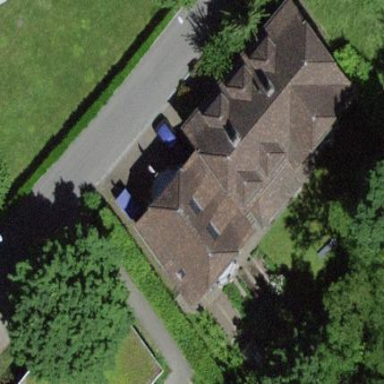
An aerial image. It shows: Garage with hipped roof.